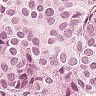
Metastatic tissue present: yes